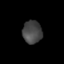
Tissue: lung
Cell type: T cells
Senescence score: 0.2106
Nuclear area (px): 429
Mean DAPI intensity: 70.587